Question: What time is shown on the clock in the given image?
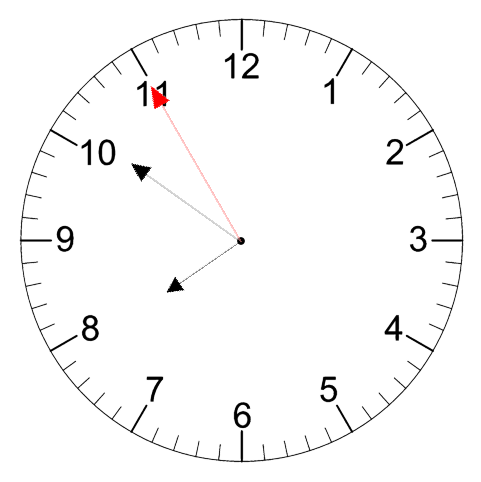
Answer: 07:50:55